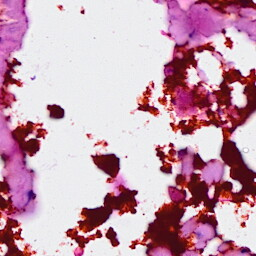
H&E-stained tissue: Breast